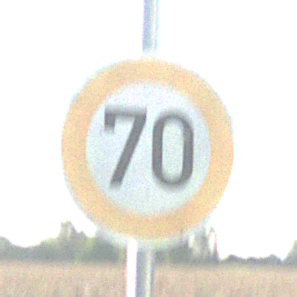
Verkehrszeichen: Geschwindigkeit70
Umgebung: Outdoor, Nature
Tageszeit: SunriseSunset
Wetter: Clear
Licht: Natural
Jahreszeit: NotSpecified
Kontrast: HighContrast